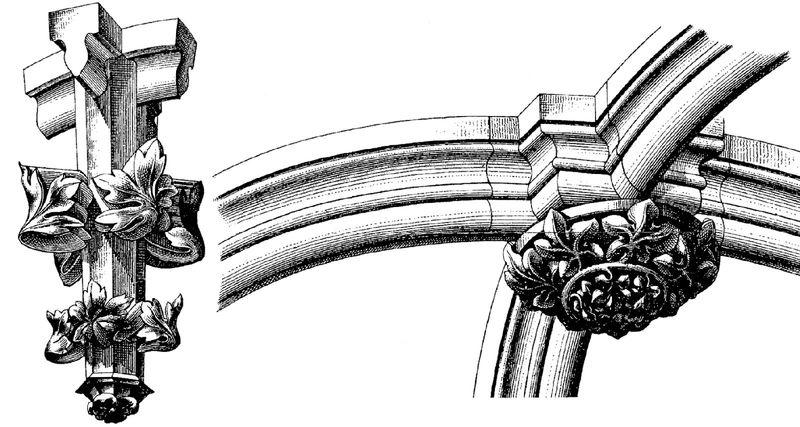
Titel: Typenvergleich Schlußsteine in Mühlhausen (Pfarrkirche St. Blasius), Erfurt (Dom)
Standort: Erfurt (EU - D - Thüringen)
Schlagwörter: blätter, laub, ausschnitt, blume, blumen, profil, schwarz, skizze, säule, säulen, weiss, zeichnung, rose, ornament, kappen, architektur, stein, decke, blatt, rund, skulptur, ansicht, rundbogen, dekoration, detail, floral, stuck, gewölbe, kreuz, rippen, schnitt, bleistift, entwurf, lilie, kapitell, ranke, fries, schlussstein, rosette, eiche, blumenschmuck, rundung, bau, verzierungen, details, masswerk, bauen, bauzeichnung, arabeske, strebewerk, krabben, architektonisch, fiale, architketur, schlusstein, stichkappen, kreuzbogen